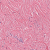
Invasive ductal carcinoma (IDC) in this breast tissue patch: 0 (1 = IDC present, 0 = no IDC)